Question: I have this code in an if statements which evaluates to and I don't have any clue why
'''
&& (typeof(TResponse).Equals(typeof(MediatorResponse)))
'''
used as I intend to compare by reference
I tried to put them in watch and this is my clue

'typeof(TResponse)' seems to be a 'MediatorResponse'1' while 'typeof(MediatorResponse)' seems to be a 'MediatorResponse' are these 2 still of the same type?
Why does visual studio put 1 on the other?
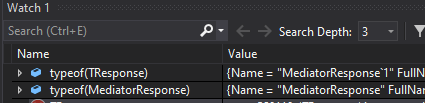
Answer: C# allows you to have different types with the same name if one or more and generic, and if the generic types have a different number of generic arguments. For example, the following are all different types:
'''
class Foo{}
class Foo<T>{}
class Foo<T1, T2>{}
'''
The backtick character followed by a number is used on generic types to generate a unique name, and indicate the number of generic arguments the type has. So in the above example the names would be:
'''
class Foo{} // Name is Foo
class Foo<T>{} // Name is Foo'1
class Foo<T1, T2>{} // Name is Foo'2
'''